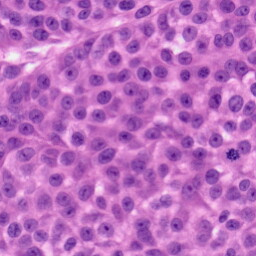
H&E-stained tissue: Skin